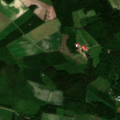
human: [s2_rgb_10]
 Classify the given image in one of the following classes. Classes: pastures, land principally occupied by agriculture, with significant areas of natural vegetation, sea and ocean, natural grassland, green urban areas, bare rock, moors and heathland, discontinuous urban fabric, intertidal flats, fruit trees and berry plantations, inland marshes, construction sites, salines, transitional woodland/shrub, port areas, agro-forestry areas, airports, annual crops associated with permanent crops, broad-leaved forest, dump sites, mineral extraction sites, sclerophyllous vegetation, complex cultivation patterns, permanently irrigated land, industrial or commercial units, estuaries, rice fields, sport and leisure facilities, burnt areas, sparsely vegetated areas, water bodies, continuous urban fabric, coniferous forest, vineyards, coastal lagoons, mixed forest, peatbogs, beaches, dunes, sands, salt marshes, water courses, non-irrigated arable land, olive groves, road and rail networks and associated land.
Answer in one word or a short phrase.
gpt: non-irrigated arable land, land principally occupied by agriculture, with significant areas of natural vegetation, broad-leaved forest, mixed forest, transitional woodland/shrub